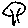
Label: tree